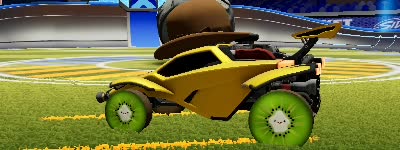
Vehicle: octane